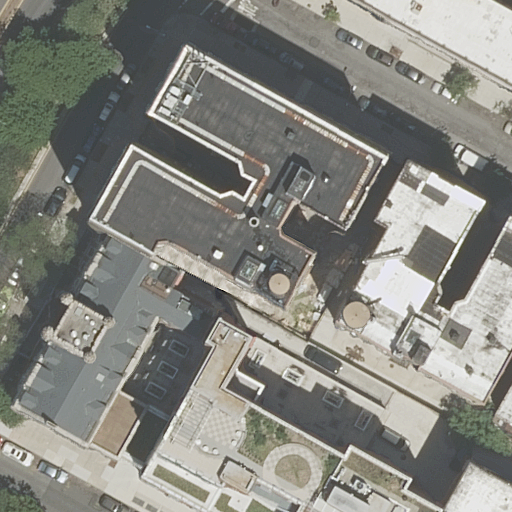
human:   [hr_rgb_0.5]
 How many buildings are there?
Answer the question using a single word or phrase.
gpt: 7

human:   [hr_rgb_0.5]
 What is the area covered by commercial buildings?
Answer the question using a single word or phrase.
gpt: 0m2

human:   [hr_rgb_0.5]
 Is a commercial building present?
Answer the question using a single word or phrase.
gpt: no

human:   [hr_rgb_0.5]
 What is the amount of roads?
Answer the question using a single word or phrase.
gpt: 4

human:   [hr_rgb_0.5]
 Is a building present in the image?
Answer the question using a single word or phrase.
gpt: yes

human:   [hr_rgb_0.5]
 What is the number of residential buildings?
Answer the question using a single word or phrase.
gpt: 7

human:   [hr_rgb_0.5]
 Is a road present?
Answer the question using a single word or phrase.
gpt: yes

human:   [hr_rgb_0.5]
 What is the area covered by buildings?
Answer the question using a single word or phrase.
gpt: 4765m2

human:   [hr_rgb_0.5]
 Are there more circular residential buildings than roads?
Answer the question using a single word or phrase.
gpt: no

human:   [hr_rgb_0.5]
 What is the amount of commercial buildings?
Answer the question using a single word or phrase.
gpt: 0

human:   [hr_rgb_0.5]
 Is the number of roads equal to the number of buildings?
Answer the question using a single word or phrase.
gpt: no

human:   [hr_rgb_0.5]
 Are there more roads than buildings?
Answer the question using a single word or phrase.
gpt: no

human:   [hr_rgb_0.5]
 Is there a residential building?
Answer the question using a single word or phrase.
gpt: yes

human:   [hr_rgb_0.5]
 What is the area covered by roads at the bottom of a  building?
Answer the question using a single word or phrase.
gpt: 0m2

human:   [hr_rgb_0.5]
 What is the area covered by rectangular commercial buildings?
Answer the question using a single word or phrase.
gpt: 0m2

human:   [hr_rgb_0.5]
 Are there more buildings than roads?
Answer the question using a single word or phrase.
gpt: yes

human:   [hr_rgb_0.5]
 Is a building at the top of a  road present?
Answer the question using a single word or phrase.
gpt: yes

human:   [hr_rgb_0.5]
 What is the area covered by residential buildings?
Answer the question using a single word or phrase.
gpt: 4765m2

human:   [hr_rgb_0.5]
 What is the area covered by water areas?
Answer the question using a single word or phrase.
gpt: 0m2

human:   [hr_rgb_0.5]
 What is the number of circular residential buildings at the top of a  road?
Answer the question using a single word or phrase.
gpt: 0

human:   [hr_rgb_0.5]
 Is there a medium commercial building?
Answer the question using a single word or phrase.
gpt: no

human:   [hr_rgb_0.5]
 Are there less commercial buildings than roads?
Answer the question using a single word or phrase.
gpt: yes

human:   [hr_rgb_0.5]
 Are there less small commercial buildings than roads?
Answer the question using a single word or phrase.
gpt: yes

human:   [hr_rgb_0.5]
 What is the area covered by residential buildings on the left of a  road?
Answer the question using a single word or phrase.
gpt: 787m2

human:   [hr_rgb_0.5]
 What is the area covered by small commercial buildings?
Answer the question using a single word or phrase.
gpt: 0m2

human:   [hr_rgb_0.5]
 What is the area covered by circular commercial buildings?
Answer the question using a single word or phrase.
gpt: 0m2

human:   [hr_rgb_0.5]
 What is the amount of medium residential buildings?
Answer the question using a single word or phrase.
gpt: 1

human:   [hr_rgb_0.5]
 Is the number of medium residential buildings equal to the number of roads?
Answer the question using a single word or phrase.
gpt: no

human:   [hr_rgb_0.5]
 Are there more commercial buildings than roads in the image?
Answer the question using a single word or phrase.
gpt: no

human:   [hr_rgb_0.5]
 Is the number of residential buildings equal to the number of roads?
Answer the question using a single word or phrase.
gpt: no

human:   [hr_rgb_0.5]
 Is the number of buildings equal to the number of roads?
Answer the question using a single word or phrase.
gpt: no

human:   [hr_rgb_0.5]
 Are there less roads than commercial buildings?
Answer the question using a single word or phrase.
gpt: no

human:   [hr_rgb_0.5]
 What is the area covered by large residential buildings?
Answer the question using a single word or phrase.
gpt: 4410m2

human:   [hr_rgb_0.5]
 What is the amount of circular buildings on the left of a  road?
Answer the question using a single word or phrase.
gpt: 0

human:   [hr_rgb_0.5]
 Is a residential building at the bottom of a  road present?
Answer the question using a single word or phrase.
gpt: yes

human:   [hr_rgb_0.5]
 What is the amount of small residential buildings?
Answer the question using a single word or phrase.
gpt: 2

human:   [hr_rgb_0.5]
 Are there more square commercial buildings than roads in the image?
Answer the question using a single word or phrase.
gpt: no

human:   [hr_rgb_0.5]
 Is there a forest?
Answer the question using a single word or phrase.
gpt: no

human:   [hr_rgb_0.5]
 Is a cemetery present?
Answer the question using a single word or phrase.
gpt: no

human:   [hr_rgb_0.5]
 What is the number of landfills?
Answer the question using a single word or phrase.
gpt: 0

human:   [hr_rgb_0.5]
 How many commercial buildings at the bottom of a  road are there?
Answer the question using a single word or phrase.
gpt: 0

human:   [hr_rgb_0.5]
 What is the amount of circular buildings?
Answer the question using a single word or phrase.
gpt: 0

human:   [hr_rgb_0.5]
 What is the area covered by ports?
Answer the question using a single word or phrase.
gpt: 0m2

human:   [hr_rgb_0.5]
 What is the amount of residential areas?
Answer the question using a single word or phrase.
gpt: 0

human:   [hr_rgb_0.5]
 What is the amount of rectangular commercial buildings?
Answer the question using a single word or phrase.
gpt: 0

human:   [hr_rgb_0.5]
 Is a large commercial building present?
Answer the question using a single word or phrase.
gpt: no

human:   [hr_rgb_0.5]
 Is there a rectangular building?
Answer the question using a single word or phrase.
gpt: yes

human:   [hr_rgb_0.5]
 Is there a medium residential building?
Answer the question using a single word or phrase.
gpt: yes

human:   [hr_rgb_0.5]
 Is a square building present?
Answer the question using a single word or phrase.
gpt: no

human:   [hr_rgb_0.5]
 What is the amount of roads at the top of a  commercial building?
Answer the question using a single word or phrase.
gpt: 0

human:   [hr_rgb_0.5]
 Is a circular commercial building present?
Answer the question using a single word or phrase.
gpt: no

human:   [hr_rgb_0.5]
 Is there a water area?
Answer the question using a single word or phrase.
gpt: no

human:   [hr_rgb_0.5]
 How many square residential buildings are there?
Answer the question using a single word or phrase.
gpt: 0

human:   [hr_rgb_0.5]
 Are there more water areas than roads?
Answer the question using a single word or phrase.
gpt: no

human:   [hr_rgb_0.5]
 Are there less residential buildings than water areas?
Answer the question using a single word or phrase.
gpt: no

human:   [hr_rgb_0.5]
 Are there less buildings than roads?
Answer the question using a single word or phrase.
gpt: no

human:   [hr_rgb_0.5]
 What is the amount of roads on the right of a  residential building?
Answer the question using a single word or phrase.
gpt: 1

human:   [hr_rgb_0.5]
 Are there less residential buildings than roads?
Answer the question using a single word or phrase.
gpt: no

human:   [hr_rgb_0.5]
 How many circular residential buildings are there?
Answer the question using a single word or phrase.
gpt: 0

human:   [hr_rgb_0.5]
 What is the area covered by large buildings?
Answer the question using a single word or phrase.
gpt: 4410m2

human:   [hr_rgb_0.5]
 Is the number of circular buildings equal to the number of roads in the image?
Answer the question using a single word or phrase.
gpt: no

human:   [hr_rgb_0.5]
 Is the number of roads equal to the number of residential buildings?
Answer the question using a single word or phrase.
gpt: no

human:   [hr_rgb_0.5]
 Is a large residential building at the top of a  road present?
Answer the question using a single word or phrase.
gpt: yes

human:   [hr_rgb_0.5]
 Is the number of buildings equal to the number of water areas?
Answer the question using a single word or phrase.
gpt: no